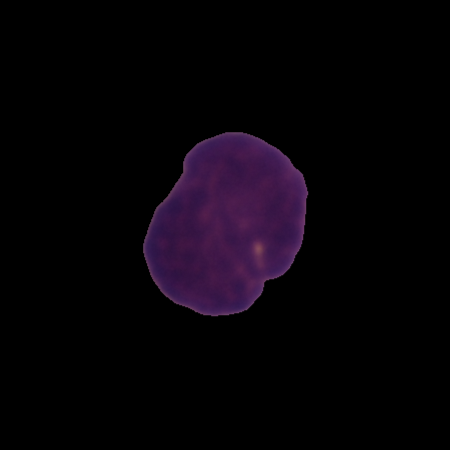
Label: healthy